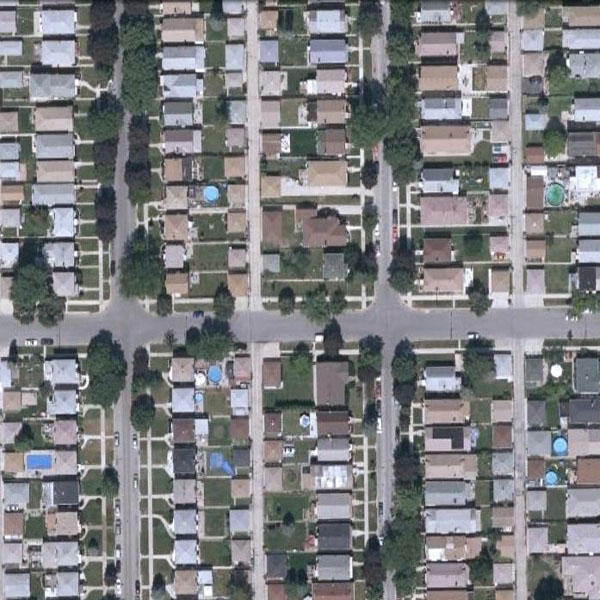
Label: Residential